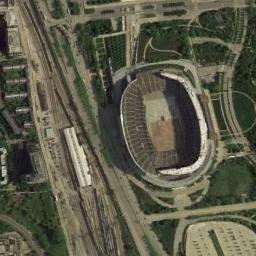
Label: stadium